Interaction volume radius: 10 \u00c5
Interaction volume height: 10 \u00c5
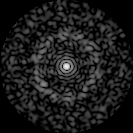
Disorder parameter: 0.8443